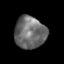
Tissue: skin
Cell type: Myeloid cells
Senescence score: 0.2725
Nuclear area (px): 983
Mean DAPI intensity: 108.224